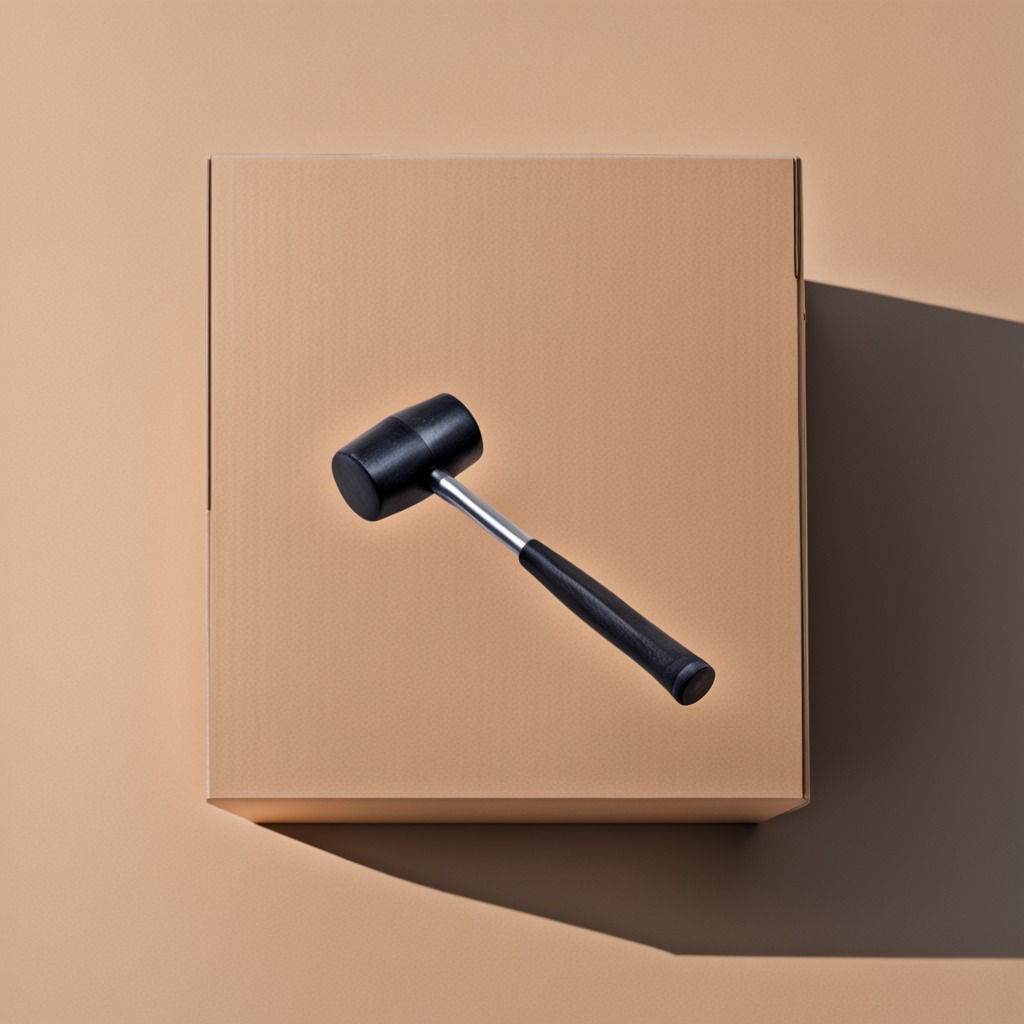
A hammer lying on a cardboard box surface in an outdoor workshop during daytime bright natural light soft shadows slightly creased but